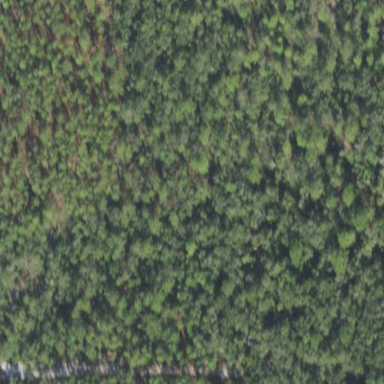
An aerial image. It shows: Mixed woodland area with various types of leaves.